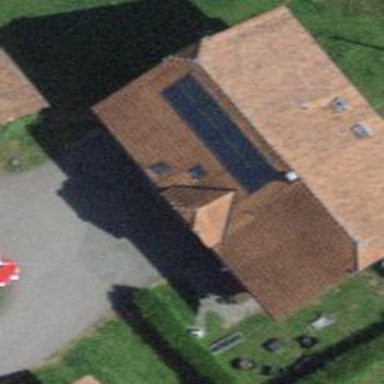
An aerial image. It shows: Solar power generator with photovoltaic panels.